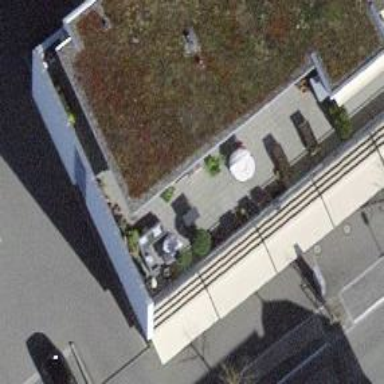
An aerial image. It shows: Café.